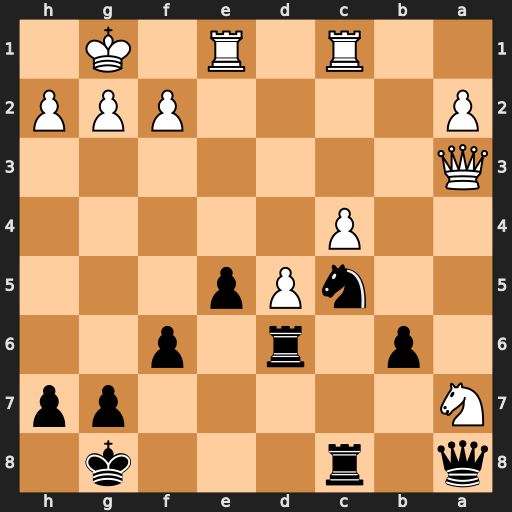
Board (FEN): q1r3k1/N5pp/1p1r1p2/2nPp3/2P5/Q7/P4PPP/2R1R1K1
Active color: b
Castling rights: -
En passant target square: -
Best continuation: Rd7 Nb5 Qxa3 Nxa3 Nd3